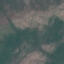
Land use / land cover: HerbaceousVegetation